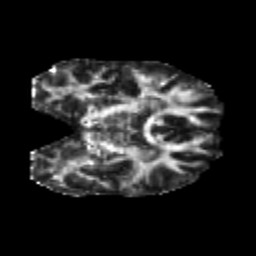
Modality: FA
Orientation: coronal
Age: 24
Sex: female
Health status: healthy
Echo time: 0.074 s